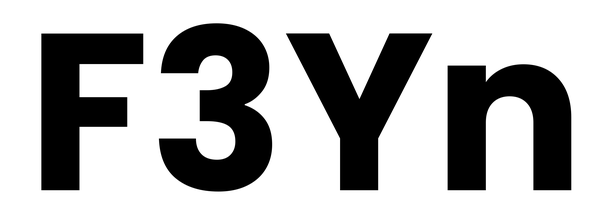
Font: Poppins-Bold